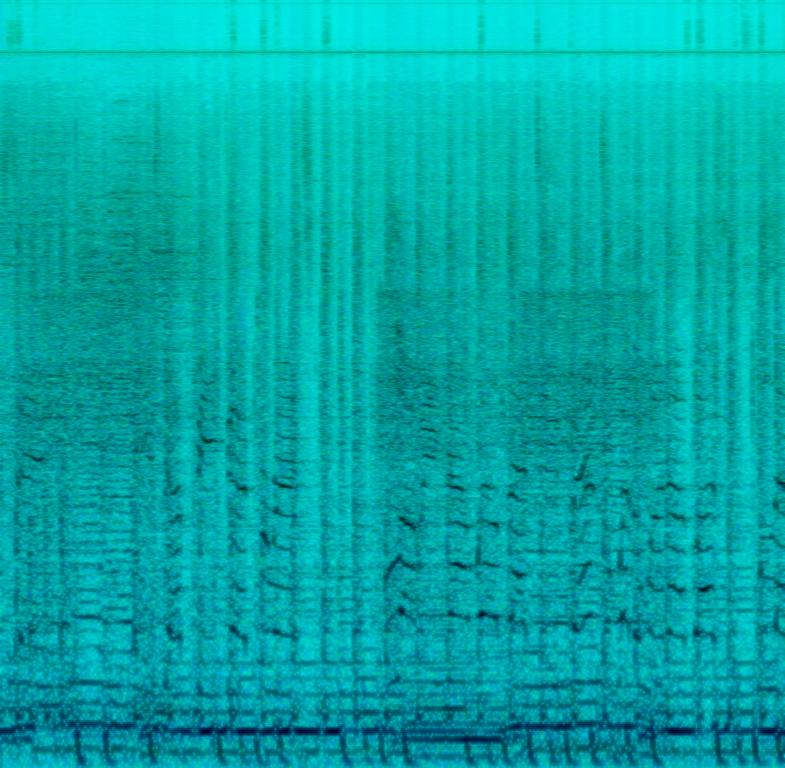
This is a punk rock piece. There is a male vocal singing with a nasal singing technique. There is a distorted electric guitar playing the main theme. The bass guitar is playing a simple, repetitive bass line. The acoustic drums are playing a fast-paced skank beat. There is a defiant, rebellious feel to the piece. It could be used in the soundtrack of a high school drama movie or a TV series.